Interaction volume radius: 5 \u00c5
Interaction volume height: 40 \u00c5
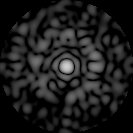
Disorder parameter: 0.8512